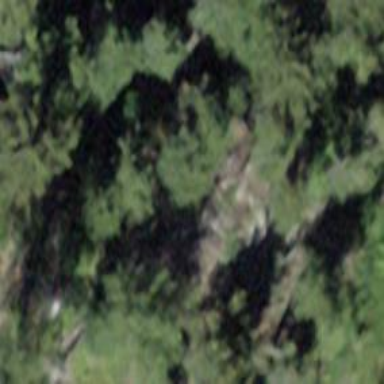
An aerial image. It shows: Natural cliff.